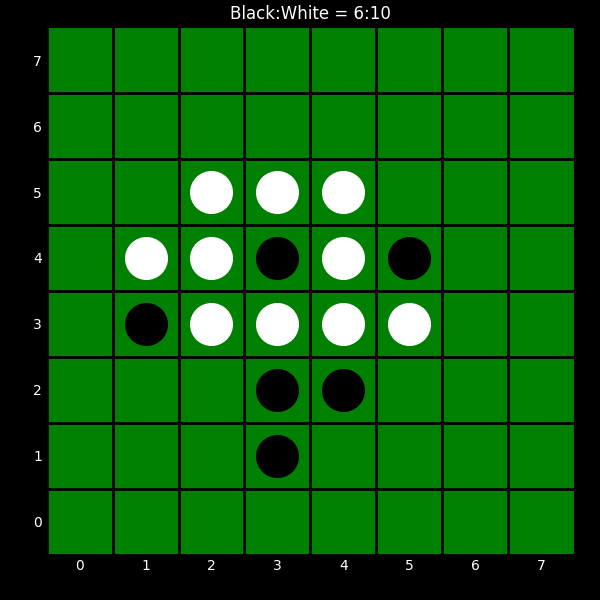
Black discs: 6
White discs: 10